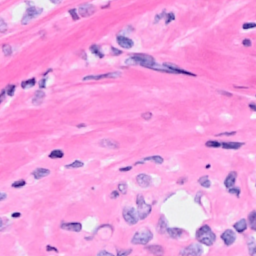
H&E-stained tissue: Breast